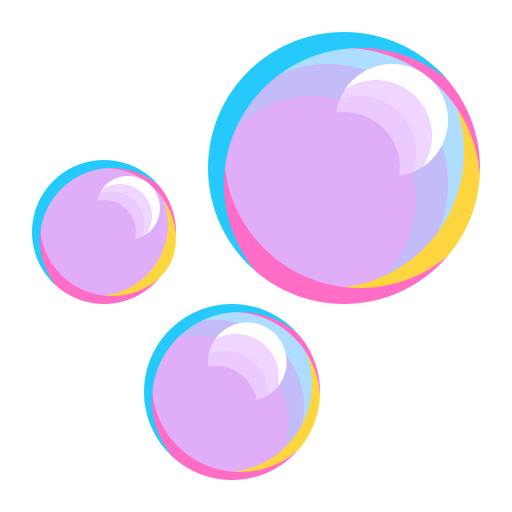
bubbles flat